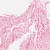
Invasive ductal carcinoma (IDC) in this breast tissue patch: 0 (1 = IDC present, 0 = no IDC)